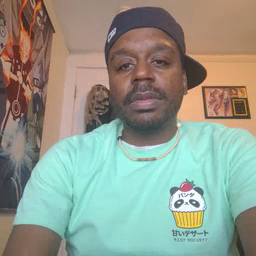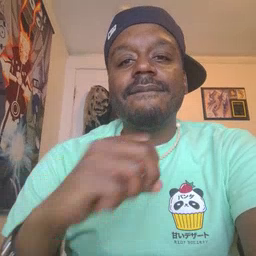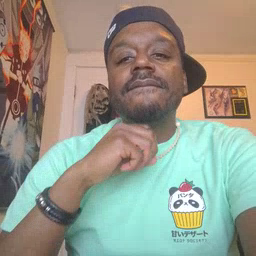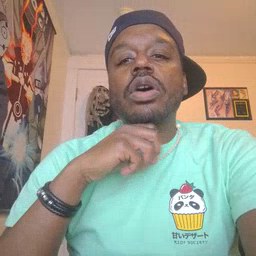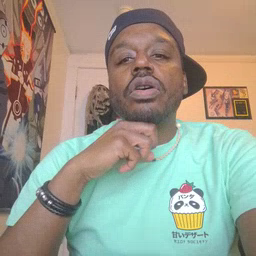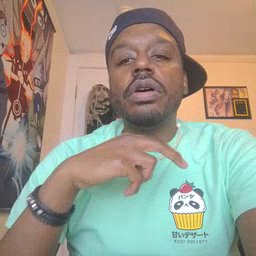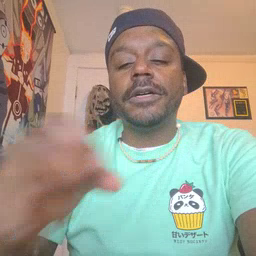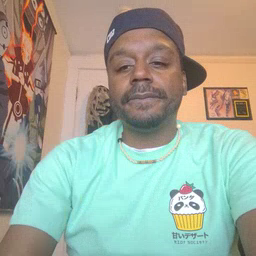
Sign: frog